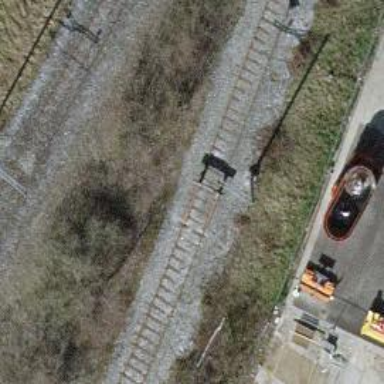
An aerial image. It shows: Railway buffer stop.